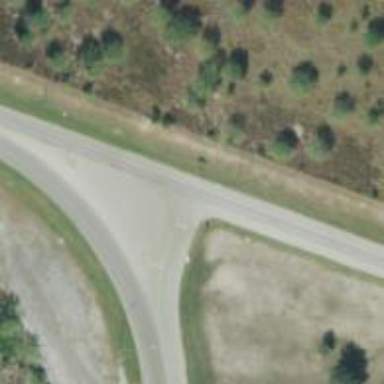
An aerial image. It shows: Secondary link road.